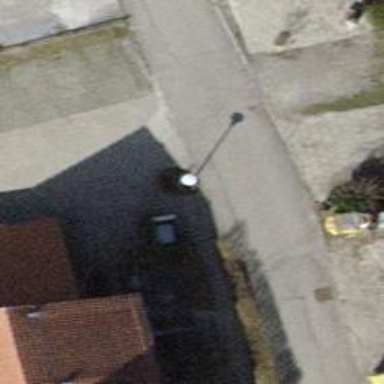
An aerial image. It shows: Residential road with asphalt surface.